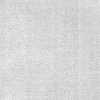
Atmospheric dust classification: dusty